Question: I'm trying to add a settings popup to my Flex 4.5 application, but have the problem, that the Form help string is drawn outside the TitleWindow for some reason. Adding to the Form does not change anything:

Does anybody please have an idea how to handle this case?
Below is my very simple test code. If you paste it into a Flash Builder 4.5 project, you will see the problem instantly.
'''
<s:Application
xmlns:fx="http://ns.adobe.com/mxml/2009"
xmlns:s="library://ns.adobe.com/flex/spark"
xmlns:mx="library://ns.adobe.com/flex/mx"
xmlns:comps="*"
width="700" height="525" >
<fx:Script>
<![CDATA[
import mx.managers.PopUpManager;
private function showSettings(event:MouseEvent):void {
var _settings:Settings =
PopUpManager.createPopUp(this, Settings, true) as Settings;
PopUpManager.centerPopUp(_settings);
}
]]>
</fx:Script>
<s:Button right="10" bottom="10" label="Settings" click="showSettings(event)" />
</s:Application>
'''
'''
<?xml version="1.0" encoding="utf-8"?>
<s:TitleWindow xmlns:fx="http://ns.adobe.com/mxml/2009"
xmlns:s="library://ns.adobe.com/flex/spark"
xmlns:mx="library://ns.adobe.com/flex/mx"
width="400" height="300"
close="handleClose()"
creationComplete="init(event)">
<fx:Script>
<![CDATA[
import mx.events.FlexEvent;
import mx.managers.PopUpManager;
import flash.filters.ColorMatrixFilter;
private var _settings:SharedObject =
SharedObject.getLocal('settings');
public function init(event:FlexEvent):void {
handleHide(null);
}
private function handleClose():void {
PopUpManager.removePopUp(this);
}
private function handleHide(event:Event):void {
var hide:Number = _hide.value;
_settings.data.hide = hide;
_settings.flush();
if (hide >= 0.8) {
filters = null;
} else {
var matrix:Array = new Array();
matrix = matrix.concat([1, 0, 0, 0, 1]);
matrix = matrix.concat([0, 1, 0, 0, 1]);
matrix = matrix.concat([0, 0, 1, 0, 1]);
matrix = matrix.concat([0, 0, 0, hide, 1]);
filters = [ new ColorMatrixFilter(matrix) ];
}
}
]]>
</fx:Script>
<s:Form width="100%" height="100%">
<s:FormItem label="Invisible:">
<s:HSlider id="_hide" minimum="0.25" maximum="1.00" value="1.00" stepSize="0.25" change="handleHide(event)" />
<s:helpContent>
<s:Label text="Make the game less visible at the screen" />
</s:helpContent>
</s:FormItem>
</s:Form>
</s:TitleWindow>
'''
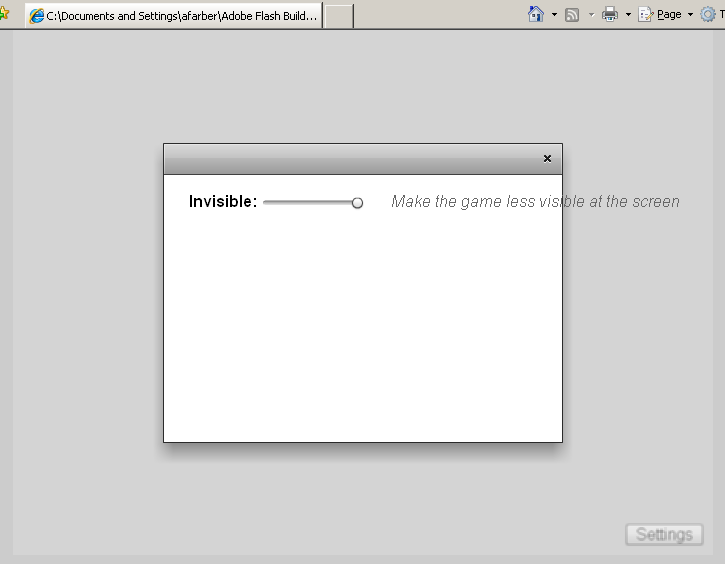
Answer: This is not a Form problem, but a Label problem I believe. Try adding 'width="100%"' to the label or specify an absolute width on it.